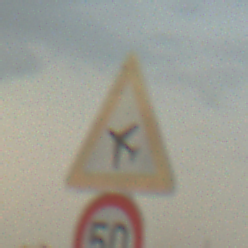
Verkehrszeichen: FlugbetriebRechts
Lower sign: Geschwindigkeit50
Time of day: SunriseSunset
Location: Outdoor (Suburban)
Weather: PartlyCloudy
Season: NotSpecified
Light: Natural